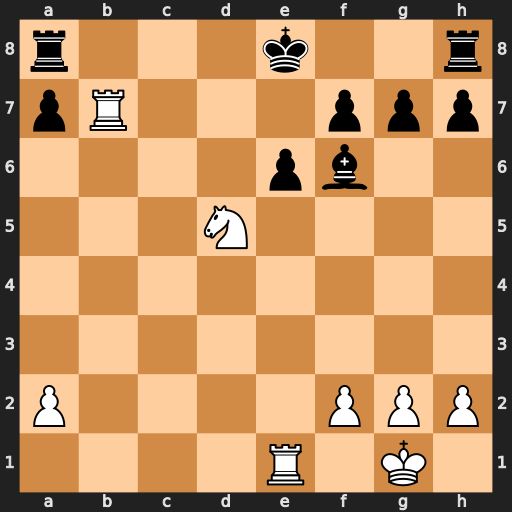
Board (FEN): r3k2r/pR3ppp/4pb2/3N4/8/8/P4PPP/4R1K1
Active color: w
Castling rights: kq
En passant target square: -
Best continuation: Nc7+ Kf8 Nxa8